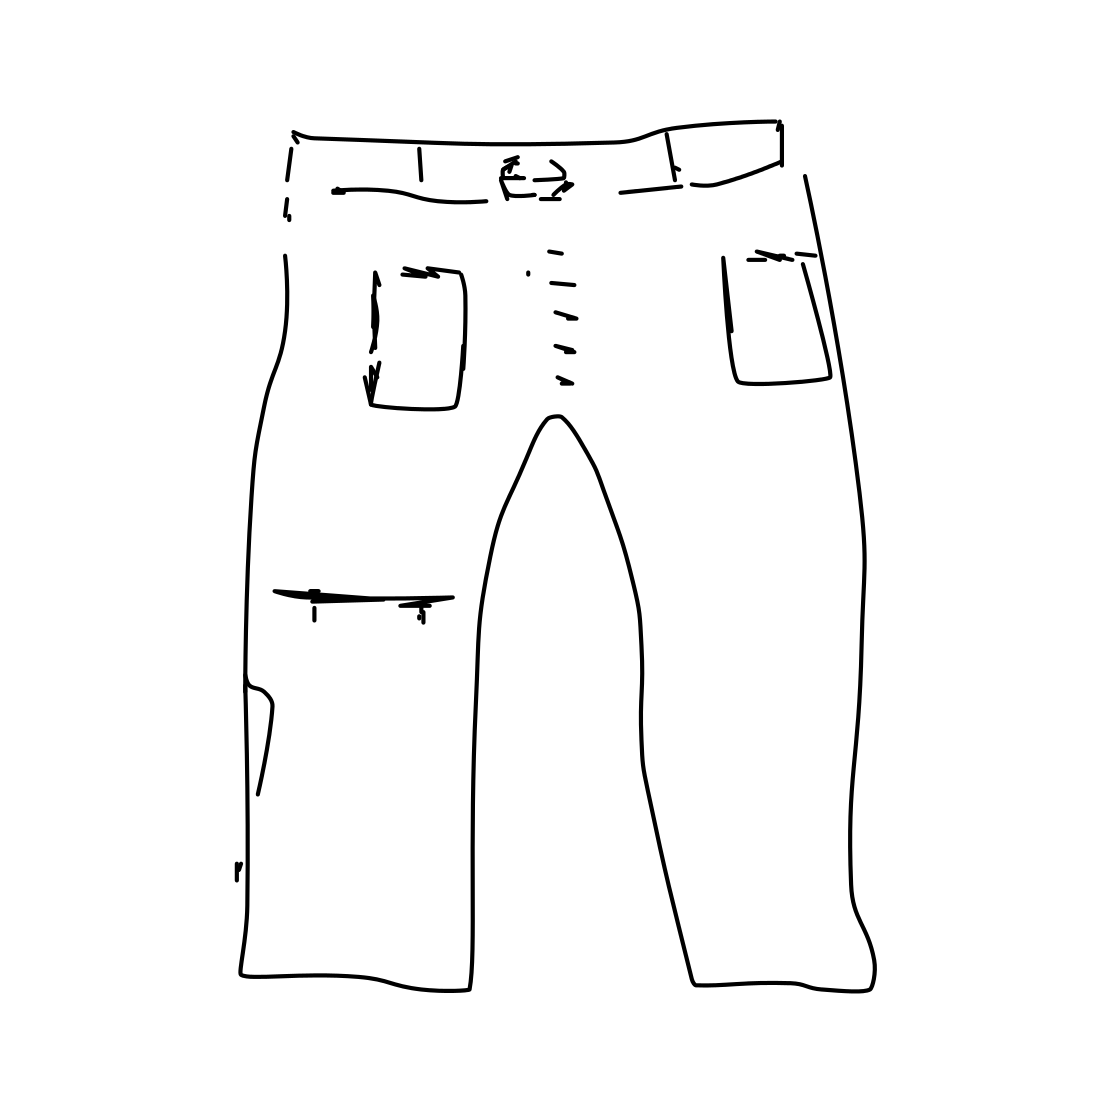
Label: trousers